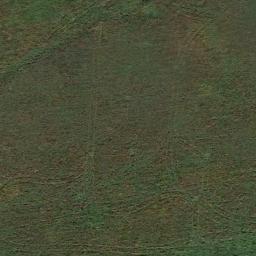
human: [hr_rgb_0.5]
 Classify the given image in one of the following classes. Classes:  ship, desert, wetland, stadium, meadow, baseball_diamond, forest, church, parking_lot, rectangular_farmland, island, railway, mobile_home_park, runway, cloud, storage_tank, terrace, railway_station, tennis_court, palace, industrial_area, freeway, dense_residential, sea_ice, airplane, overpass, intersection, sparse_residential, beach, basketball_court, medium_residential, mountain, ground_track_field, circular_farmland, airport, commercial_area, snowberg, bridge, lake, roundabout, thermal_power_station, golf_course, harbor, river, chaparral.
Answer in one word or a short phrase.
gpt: meadow